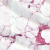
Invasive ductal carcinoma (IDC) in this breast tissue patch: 0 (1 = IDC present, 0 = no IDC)